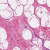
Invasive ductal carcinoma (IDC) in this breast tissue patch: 0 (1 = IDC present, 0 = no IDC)